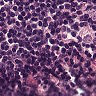
Metastatic tissue present: no